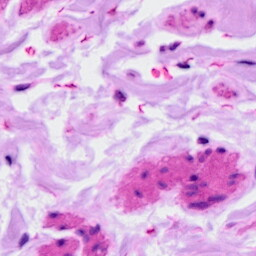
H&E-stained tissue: Ovarian